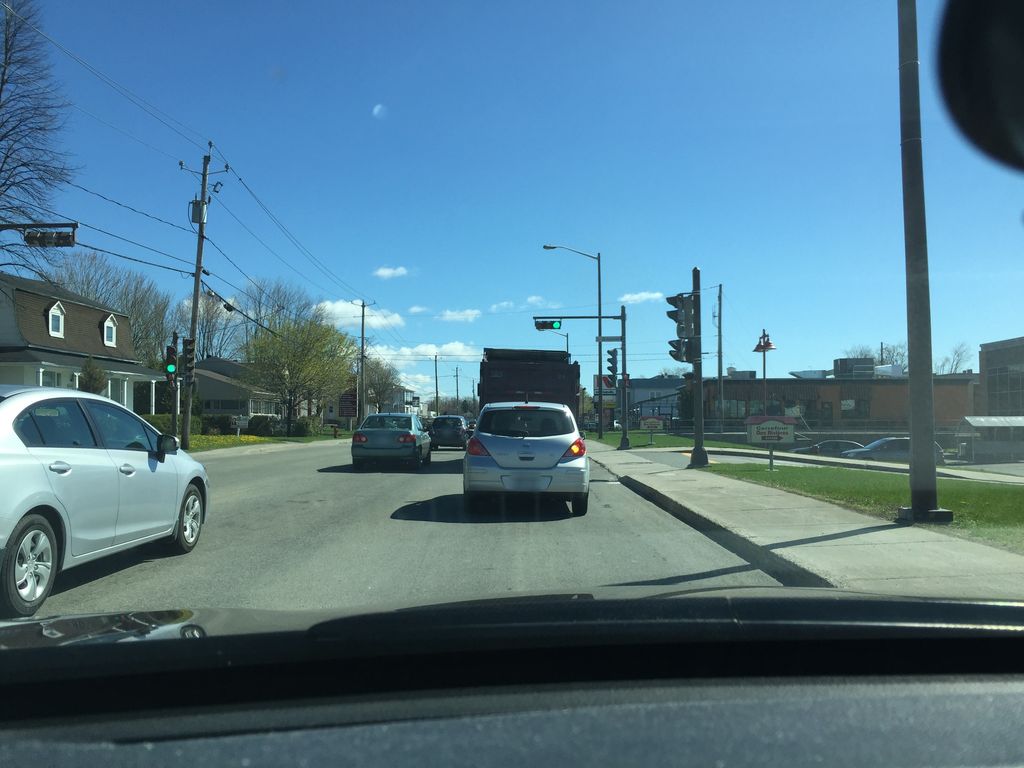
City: quebec_city